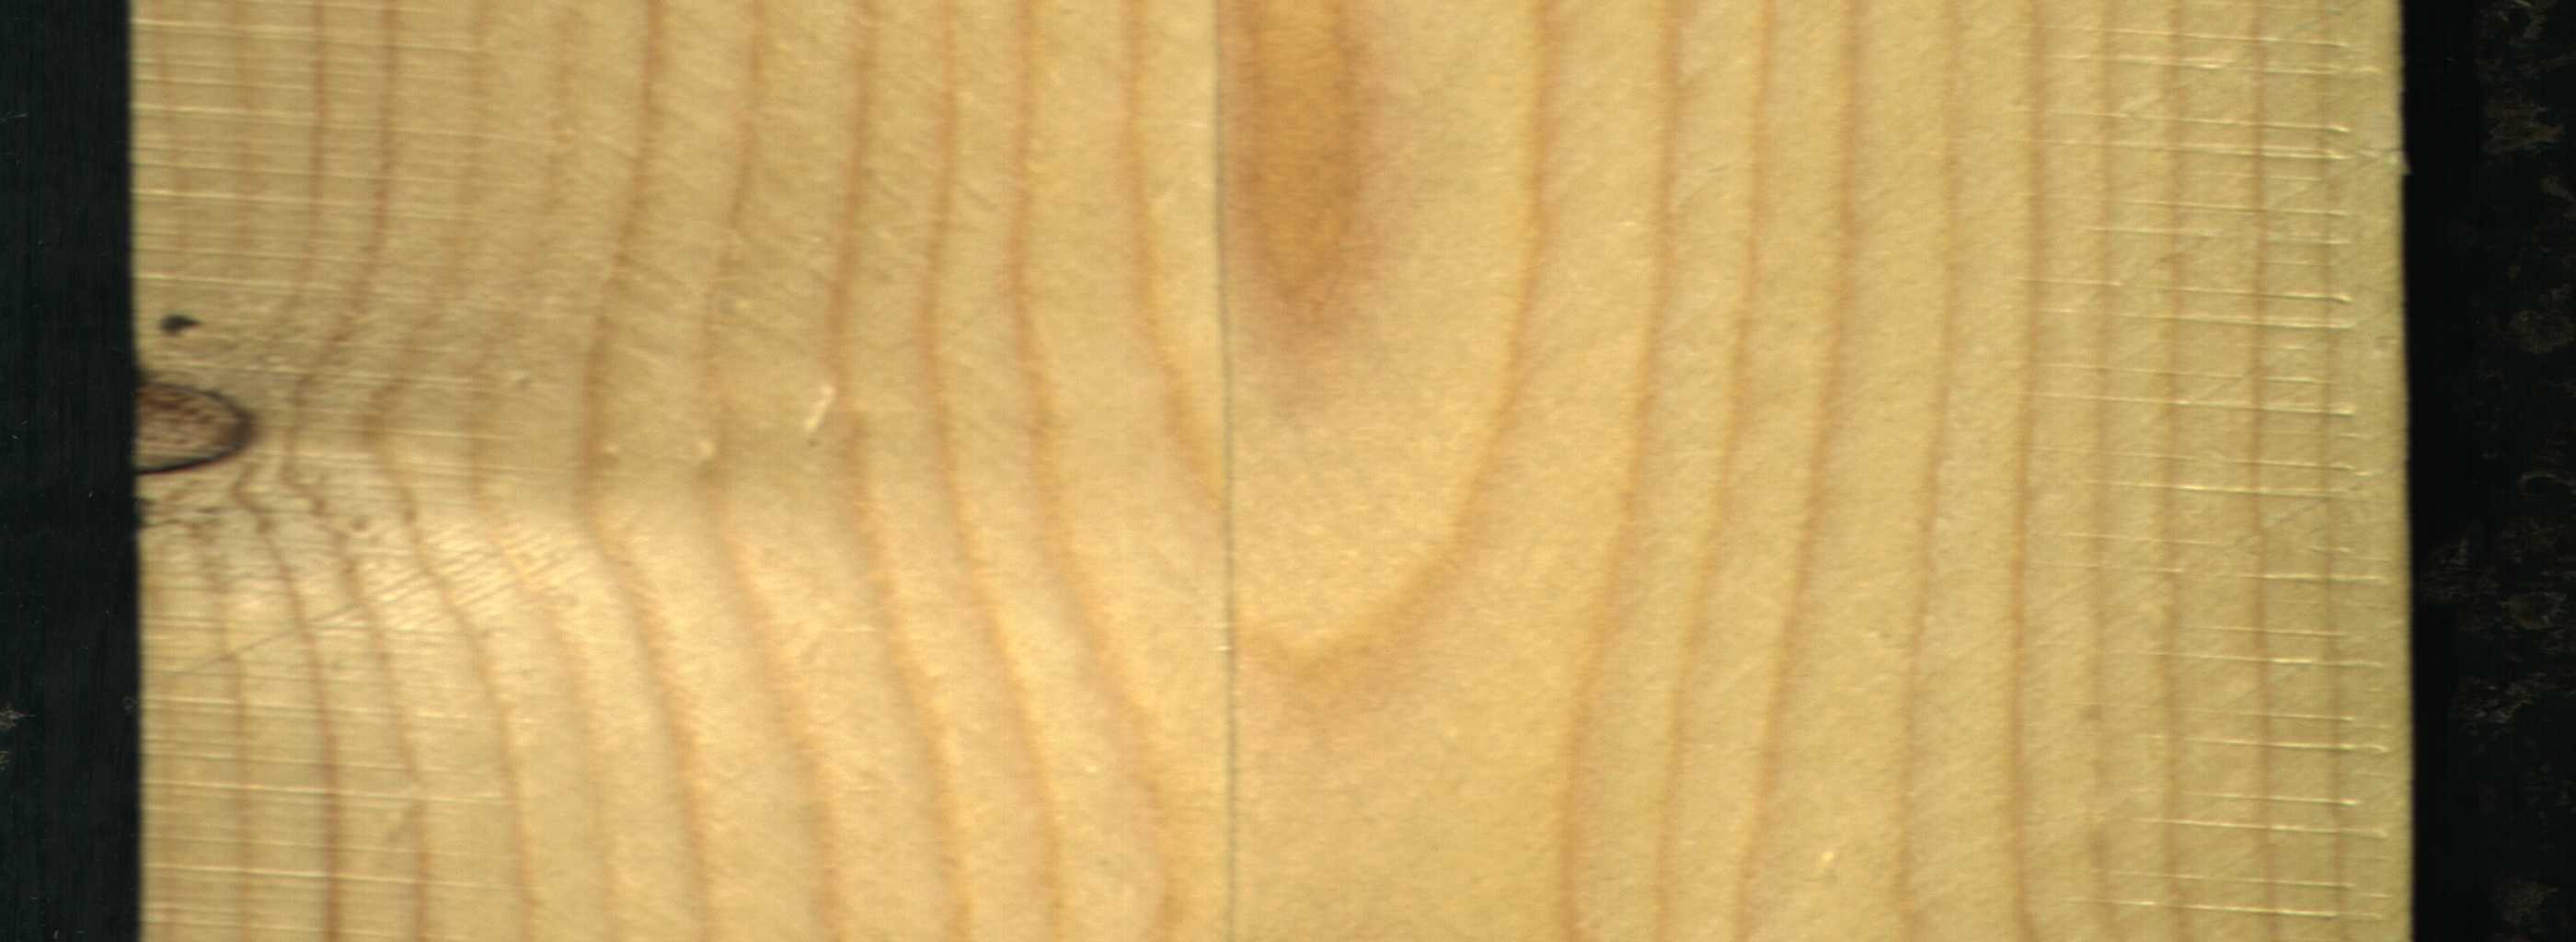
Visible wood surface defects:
Live_Knot